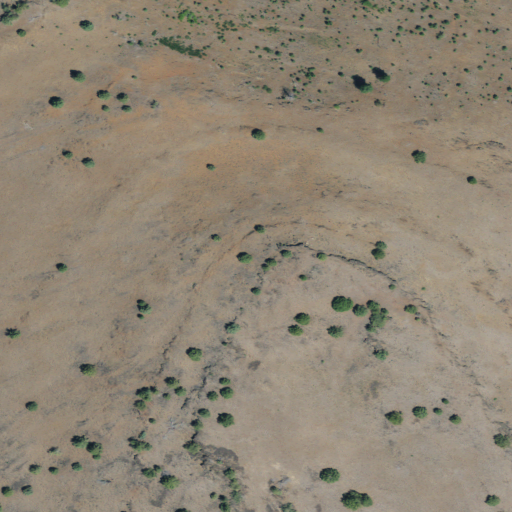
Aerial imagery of mountain in Oregon named Groundhog Knoll containing grassland and shrub